Field crop: maize
Growth stage: 2
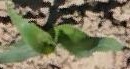
Species: maize